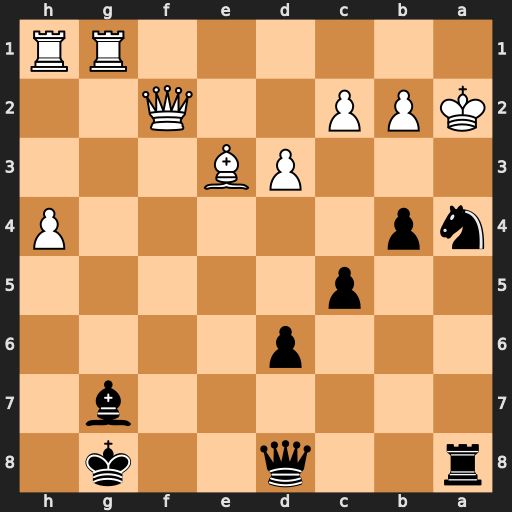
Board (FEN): r2q2k1/6b1/3p4/2p5/np5P/3PB3/KPP2Q2/6RR
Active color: b
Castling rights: -
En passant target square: -
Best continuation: Nc3+ Kb3 Qd7 Rxg7+ Kxg7